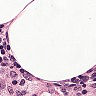
Metastatic tissue present: no